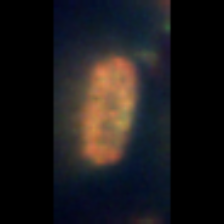
Taxon: Centric
Group: Diatoms